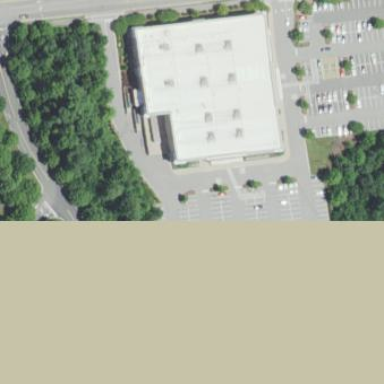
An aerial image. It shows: Department store building.